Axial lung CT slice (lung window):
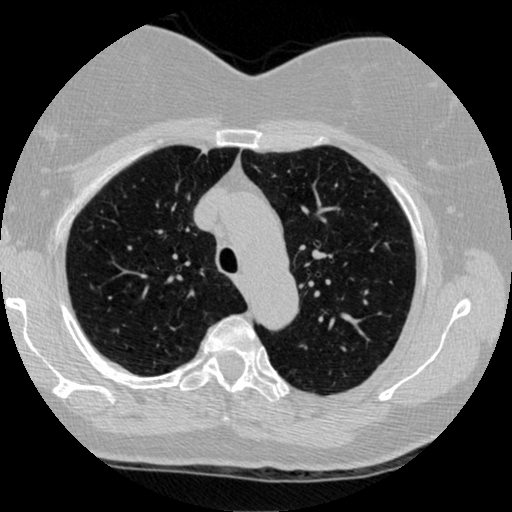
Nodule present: no